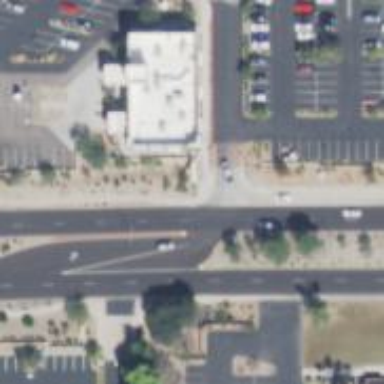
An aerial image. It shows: Secondary link road with asphalt surface.